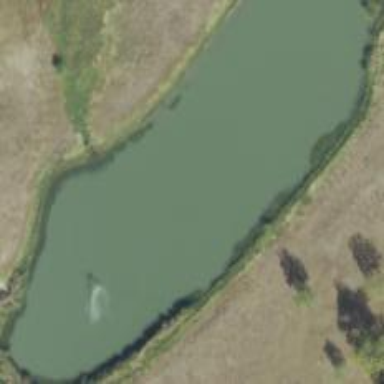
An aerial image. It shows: Beautiful retention pond with water.